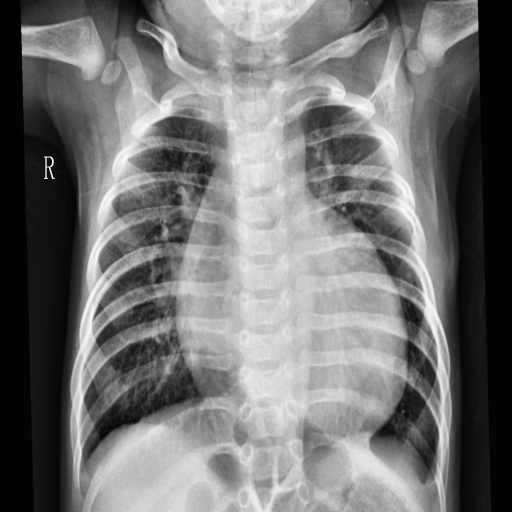
Finding: PNEUMONIA